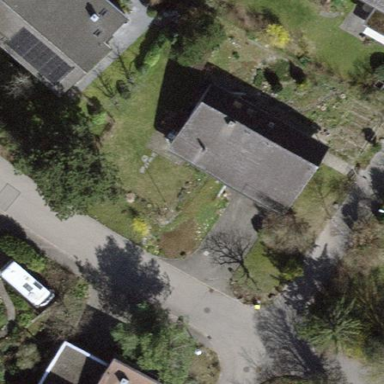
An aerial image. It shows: Building with tile roof.